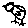
Label: bird